Interaction volume radius: 5 \u00c5
Interaction volume height: 30 \u00c5
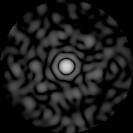
Disorder parameter: 0.852